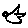
Label: bird